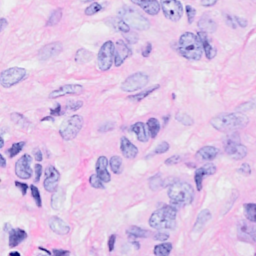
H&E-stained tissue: Breast